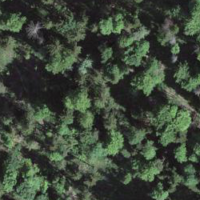
EUNIS habitat code: 44
Species observed at this site:
Lilioceris lilii